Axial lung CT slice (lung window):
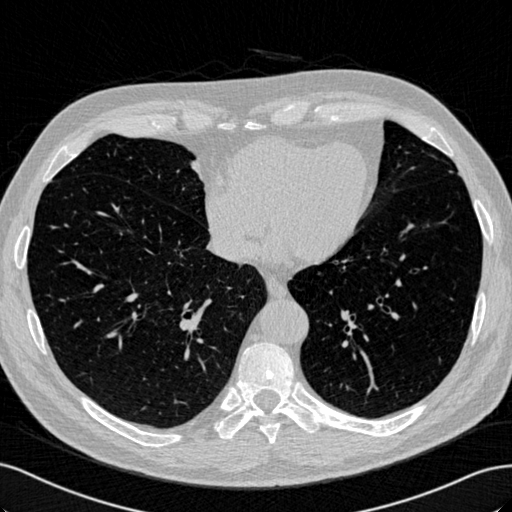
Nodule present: no